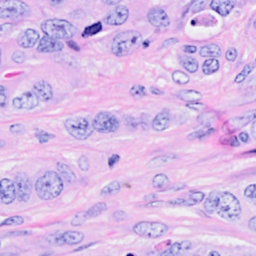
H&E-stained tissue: Breast